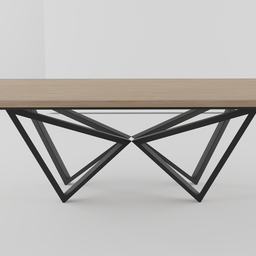
Label: furniture